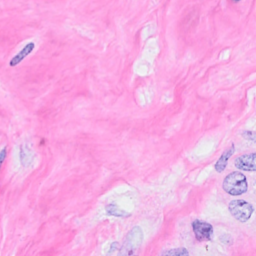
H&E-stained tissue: Breast